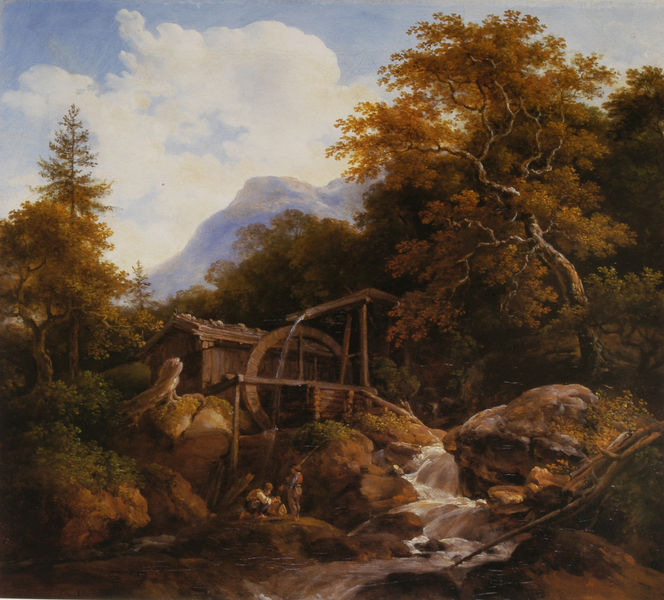
Titel: Die Wetzsteinmühle bei Ohlstadt in Oberbayern
Künstler: Johann Georg von Dillis
Standort: München
Institution: Bayerische Staatsgemäldesammlungen
Schlagwörter: adler, baum, berg, blau, blätter, dunkel, felsen, gemälde, himmel, laub, mann, schatten, vogel, wasser, weiß, wolken, bäume, fluss, gelb, grün, landschaft, menschen, ufer, äste, braun, bunt, grau, hell, holz, licht, männer, orange, schwarz, ausblick, dach, gras, haus, rot, wiese, wolke, malerei, mensch, stein, steine, öl, ast, bach, flusslauf, horizont, mühle, natur, stamm, zweige, brücke, busch, büsche, hütte, wole, gold, klassizismus, blatt, wald, wasserfall, arbeit, kinder, rund, deutschland, gischt, sommer, ruhe, man, jungen, arbeiten, berge, fels, gebirge, gipfel, tag, landschaftsmalerei, herbst, idylle, picknick, rast, drehen, rad, fliessen, romantik, tannen, constable, spielen, junge, waschen, alpen, idyll, moos, schweiz, angel, pfau, laubbaum, tanne, landschaftsbild, romantisch, sägen, geäst, fließend, bachlauf, eiche, wasserstrahl, lichts, eichen, gelblich, romantisme, arbre, bois, ciel, nature, paysage, koch, holzhaus, eau, rinne, schindeln, angler, mühlrad, wasserrad, montagne, riviere, angeln, fischen, enfants, idealisiert, friedlich, enfant, nuage, nuages, rochers, arbres, wassermühle, rocher, réalisme, automne, colline, mühlbach, gebige, verblauen, sägewerk, stau, cabane, roue, sommet, moulin, ebirge, mühlenrad, arbr, mont, holzverarbeitung, am mühlbach, angelpartie, bergmühle, die angler, herbstidylle, ruisseau, roches, courant, paisible, sägerei, bahclauf, grange, idealisierte darstellung, granche, hydroélectrique